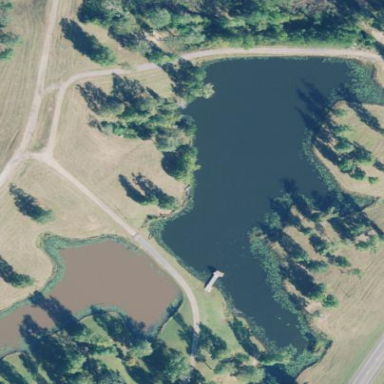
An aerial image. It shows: Pond with natural water.